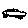
Label: car